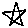
Label: star